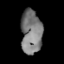
Tissue: lung
Cell type: Endothelial cells
Senescence score: 0.659
Nuclear area (px): 904
Mean DAPI intensity: 123.813